五年级 · 立体几何学
（2022 秋・宝应县期中）用一根丝带捆扎一个长 40 厘米、宽 15 厘米、高 10 厘米的长方体礼盒 （如图），接头处用去了３分米。这根丝带至少要 $\qquad$厘米。

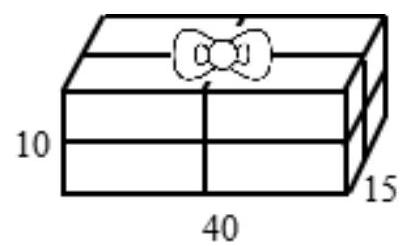
答案: 解 3 分米 $=30$ 厘米

$4 \times 40+4 \times 15+4 \times 10+30$
$=160+60+40+30$

$=290$ (厘米)

答: 这根丝带至少要 290 厘米。

故答案为: 290 。